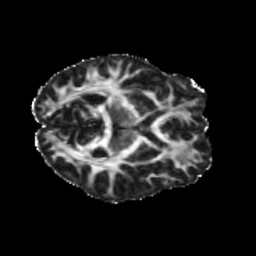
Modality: FA
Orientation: axial
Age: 62
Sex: female
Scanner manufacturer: siemens
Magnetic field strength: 3 T
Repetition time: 3.23 s
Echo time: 0.0892 s